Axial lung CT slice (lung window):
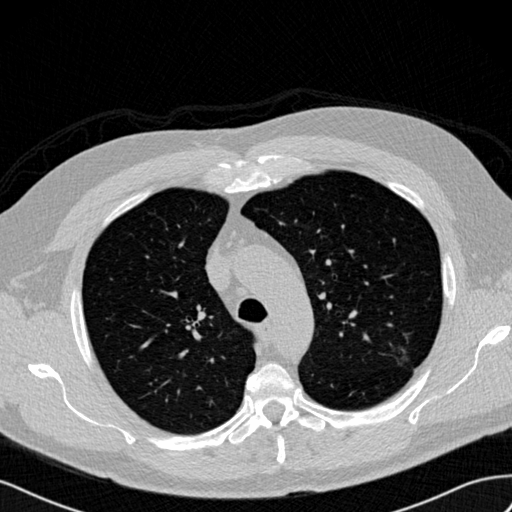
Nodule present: yes
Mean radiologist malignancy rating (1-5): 3.667